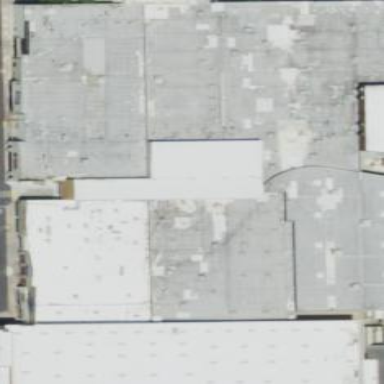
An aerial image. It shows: Mall building.